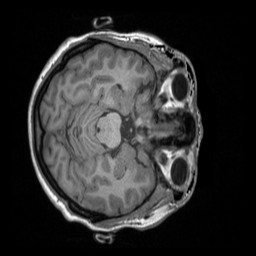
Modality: T1w
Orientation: axial
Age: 51
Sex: female
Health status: ill
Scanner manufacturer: siemens
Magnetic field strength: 3 T
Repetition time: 1.9 s
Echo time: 0.00247 s